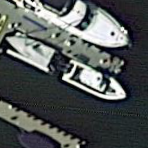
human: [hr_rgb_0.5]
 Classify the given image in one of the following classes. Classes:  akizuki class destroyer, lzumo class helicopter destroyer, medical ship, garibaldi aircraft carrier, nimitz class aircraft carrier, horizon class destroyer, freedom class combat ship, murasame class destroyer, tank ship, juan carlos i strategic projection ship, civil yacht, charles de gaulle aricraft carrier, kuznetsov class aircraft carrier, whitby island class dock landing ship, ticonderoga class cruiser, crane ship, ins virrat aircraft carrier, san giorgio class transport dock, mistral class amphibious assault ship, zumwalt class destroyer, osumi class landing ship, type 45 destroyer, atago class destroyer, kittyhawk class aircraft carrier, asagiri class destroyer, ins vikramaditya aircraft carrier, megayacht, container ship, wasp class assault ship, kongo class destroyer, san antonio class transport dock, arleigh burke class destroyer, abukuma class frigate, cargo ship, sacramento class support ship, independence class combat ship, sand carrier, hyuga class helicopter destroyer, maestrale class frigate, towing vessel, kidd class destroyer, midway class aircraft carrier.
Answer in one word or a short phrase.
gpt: Civil yacht